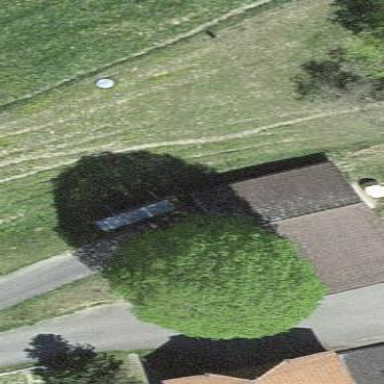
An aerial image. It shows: Garage.